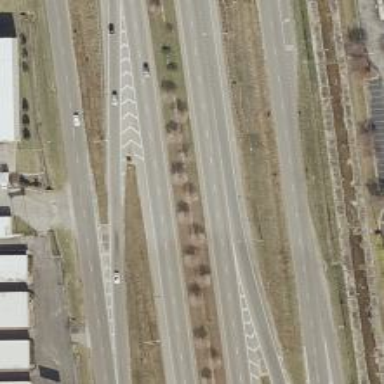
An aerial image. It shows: Dual carriageway trunk highway with asphalt surface. It is expressway.